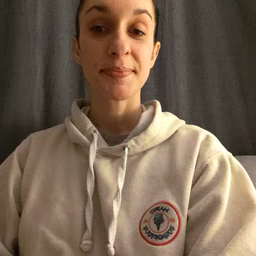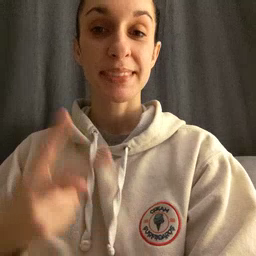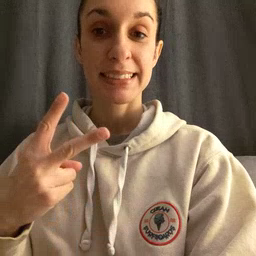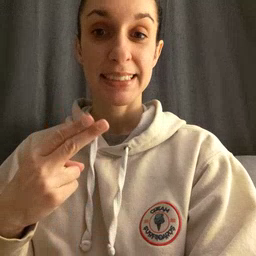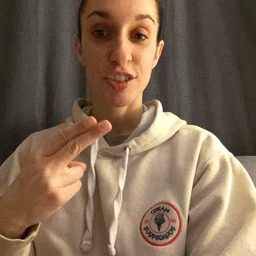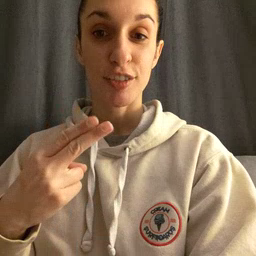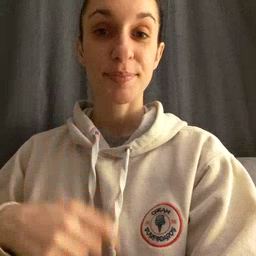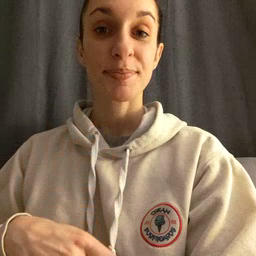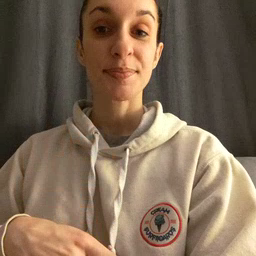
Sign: scissors